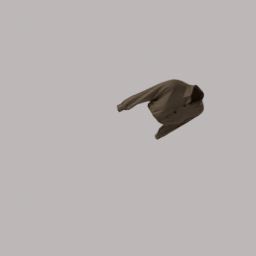
Label: people